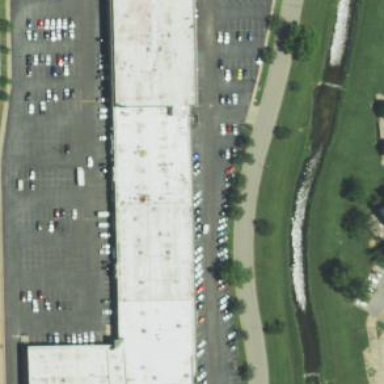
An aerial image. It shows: Retail building in mall.